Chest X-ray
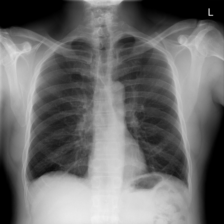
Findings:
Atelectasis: negative
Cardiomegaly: negative
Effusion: negative
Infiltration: positive
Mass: negative
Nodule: negative
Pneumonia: negative
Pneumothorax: negative
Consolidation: negative
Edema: negative
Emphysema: negative
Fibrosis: negative
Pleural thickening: negative
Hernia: negative